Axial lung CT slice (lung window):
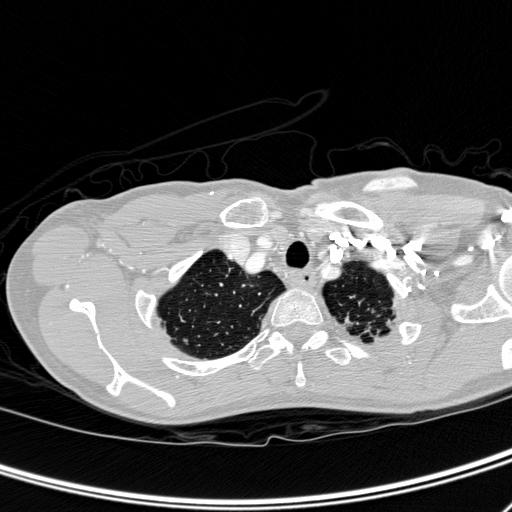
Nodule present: no